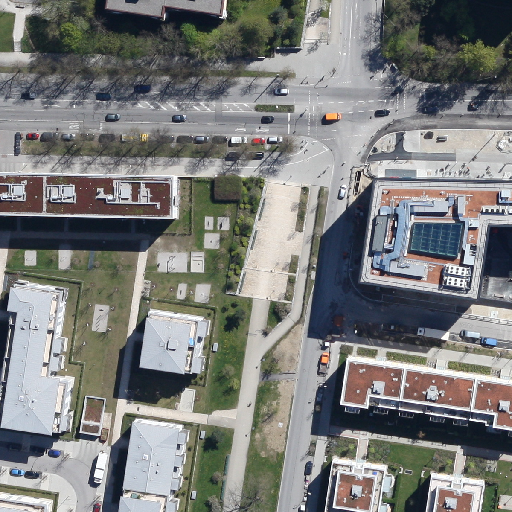
Referring expression: bikeway